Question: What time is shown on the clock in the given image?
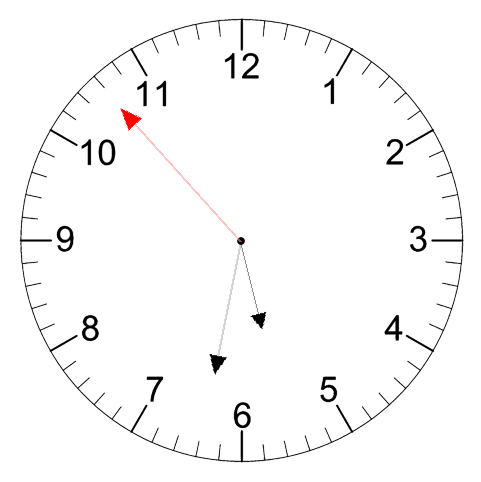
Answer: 05:31:53